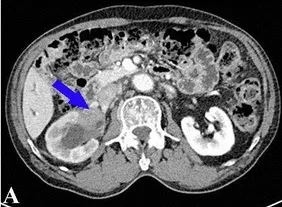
(a) CT scan show 5-cm-wide mass lesion located at the right renal pelvis (arrow).
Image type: radiology (ct)